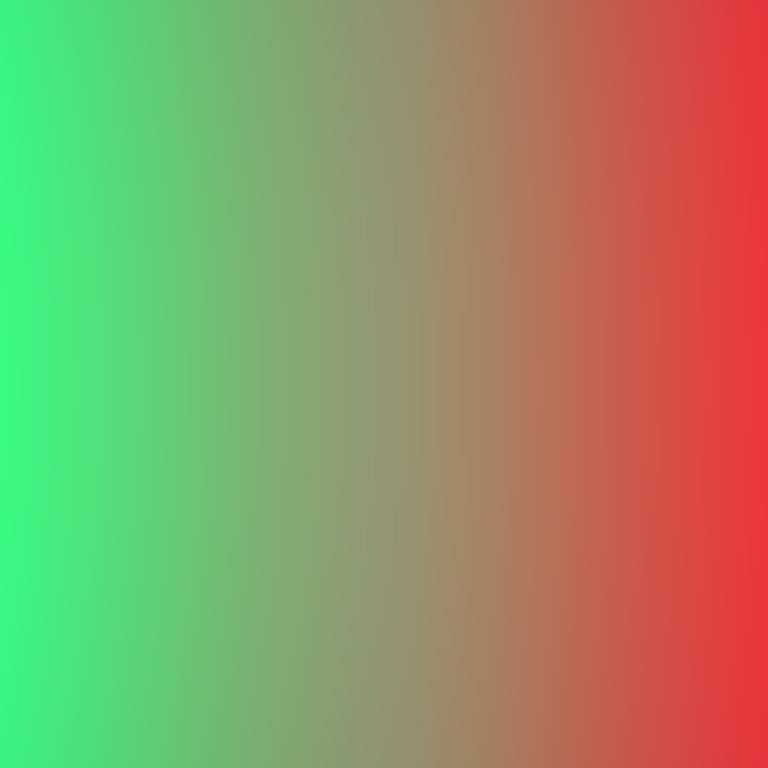
Abstract light effect, smooth gradient from vibrant green to intense red, energetic atmosphere, soft blend, no room, no furniture, no objects.